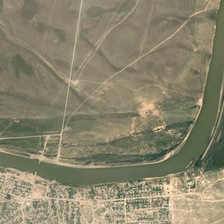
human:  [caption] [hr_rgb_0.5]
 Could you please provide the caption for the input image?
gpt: many green plants and bareland are in two sides of a curved river .

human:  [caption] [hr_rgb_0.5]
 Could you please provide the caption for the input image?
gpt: many green plants and bareland are in two sides of a curved river .

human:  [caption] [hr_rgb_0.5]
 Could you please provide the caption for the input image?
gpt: many green plants and bareland are in two sides of a curved river .

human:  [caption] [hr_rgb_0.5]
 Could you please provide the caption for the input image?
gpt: many green plants and bareland are in two sides of a curved river .

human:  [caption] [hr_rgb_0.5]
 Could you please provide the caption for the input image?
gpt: many green plants and bareland are in two sides of a curved river .